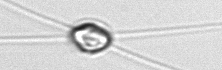
Label: Chaetoceros_danicus